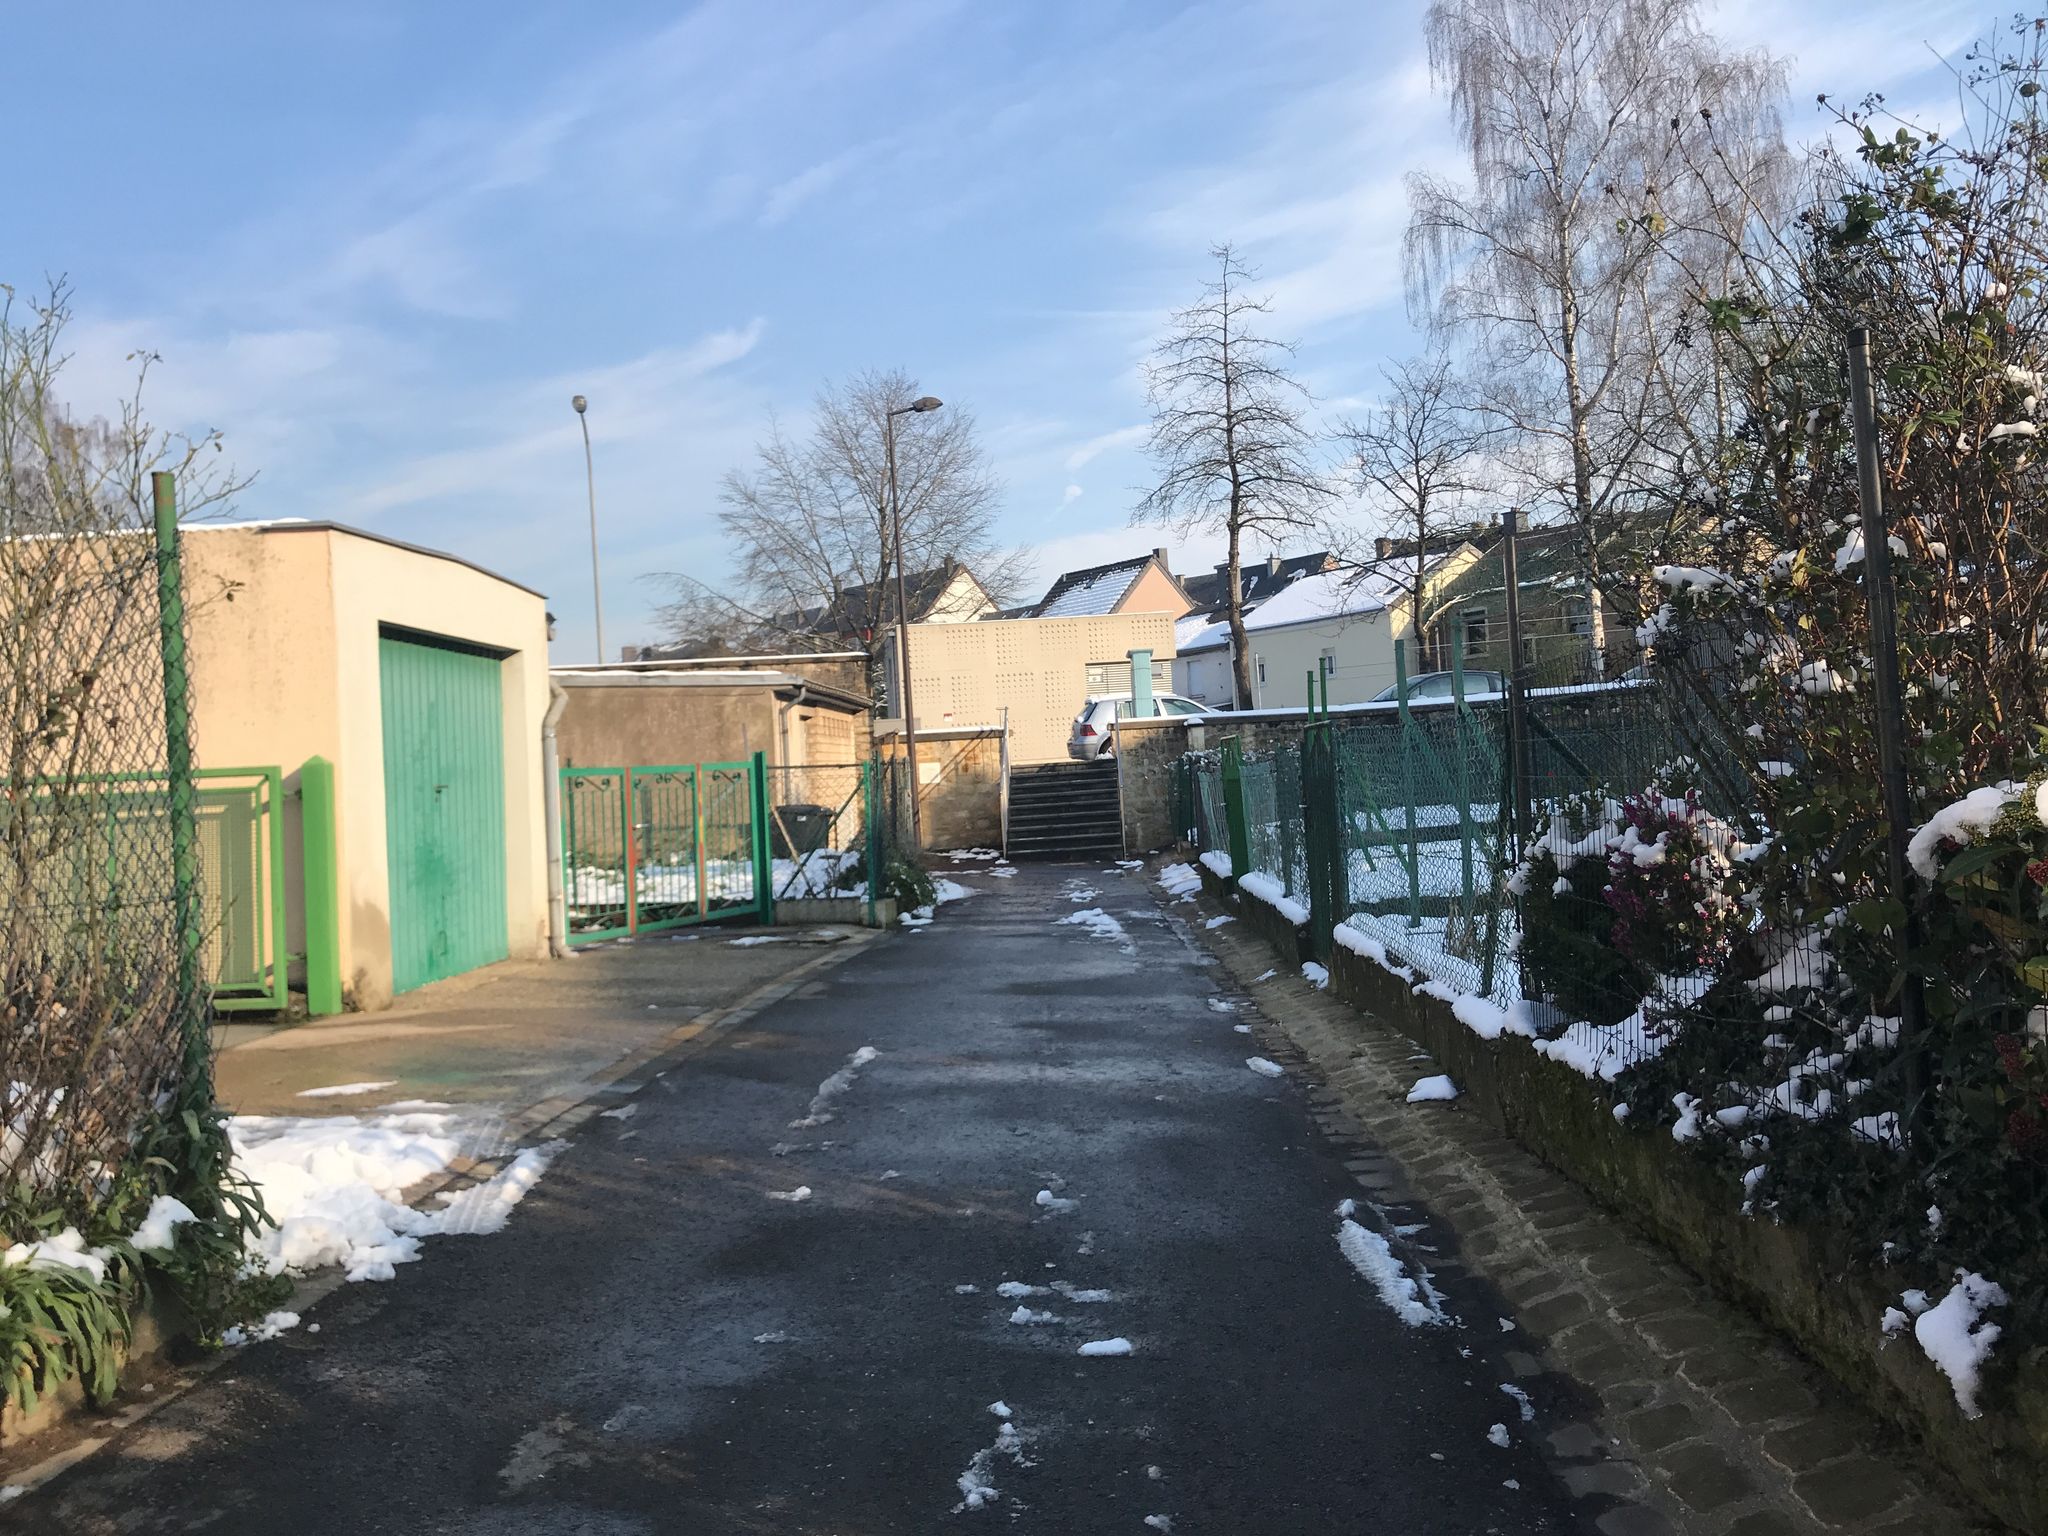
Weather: snowy
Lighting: day
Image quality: good
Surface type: walking surface
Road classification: steps, footway, service
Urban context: urban centre
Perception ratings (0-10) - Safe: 1.48, Lively: 2.43, Beautiful: 6.84, Boring: 3.87, Depressing: 4.11, Wealthy: 4.66